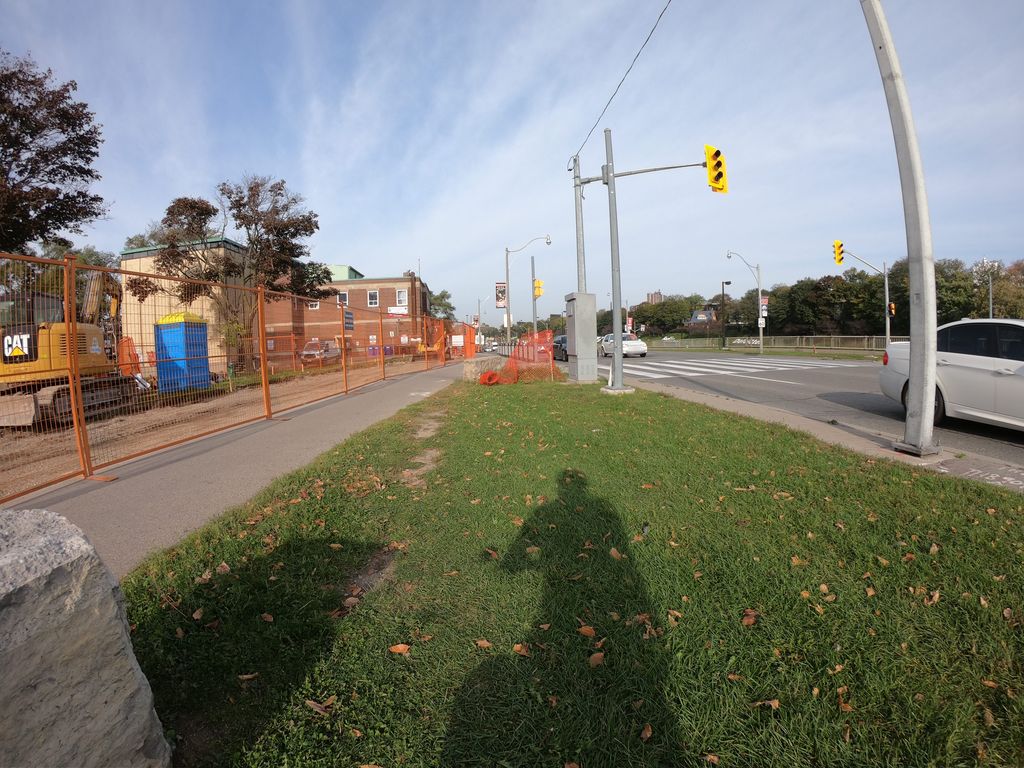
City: toronto